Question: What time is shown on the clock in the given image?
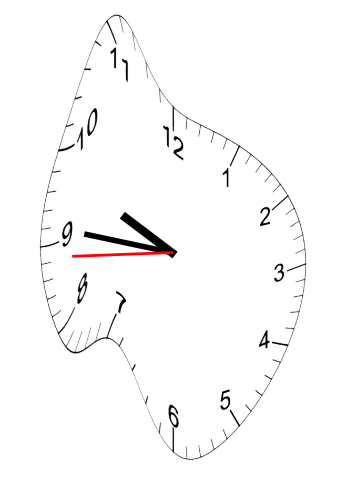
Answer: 09:45:44